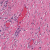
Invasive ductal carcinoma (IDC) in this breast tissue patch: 1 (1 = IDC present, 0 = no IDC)